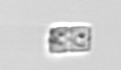
Label: Bacillariophyceae_morphotype1